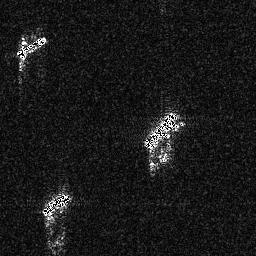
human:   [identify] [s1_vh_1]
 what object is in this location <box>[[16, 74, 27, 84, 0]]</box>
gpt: <ref>1 medium ship at the bottom left</ref>